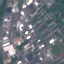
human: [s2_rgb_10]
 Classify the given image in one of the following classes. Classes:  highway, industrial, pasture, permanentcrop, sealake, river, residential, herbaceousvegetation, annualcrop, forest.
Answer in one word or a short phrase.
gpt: Industrial